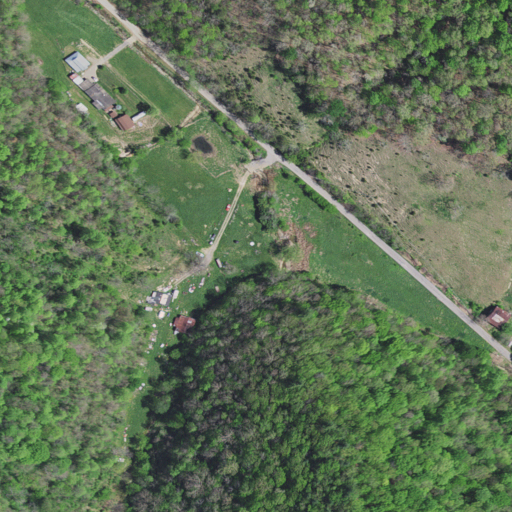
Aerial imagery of valley in Virginia named Jericho Hollow containing deciduous forest, pasture, open development, and low intensity development